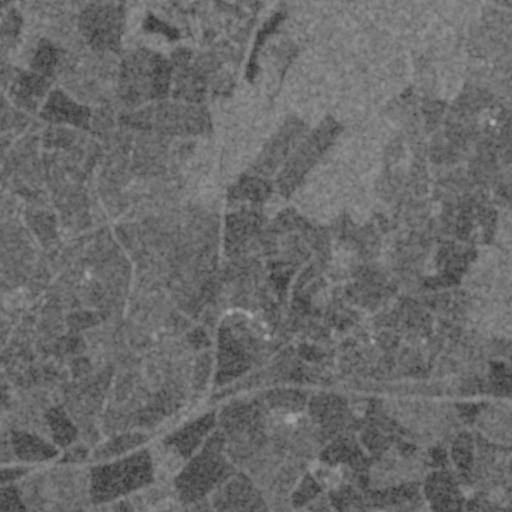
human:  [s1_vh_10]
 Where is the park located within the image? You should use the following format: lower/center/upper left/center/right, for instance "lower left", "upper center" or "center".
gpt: The park is located in the upper center of the image.
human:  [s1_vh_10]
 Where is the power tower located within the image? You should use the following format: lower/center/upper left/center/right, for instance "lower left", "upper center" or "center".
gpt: The power tower is located in the upper left of the image.
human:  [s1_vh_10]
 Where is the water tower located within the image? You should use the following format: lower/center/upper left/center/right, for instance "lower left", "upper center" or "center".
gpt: The water tower is located in the center of the image.
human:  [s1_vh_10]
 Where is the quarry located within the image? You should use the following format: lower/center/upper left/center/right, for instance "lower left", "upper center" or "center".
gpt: There is no quarry in the image.

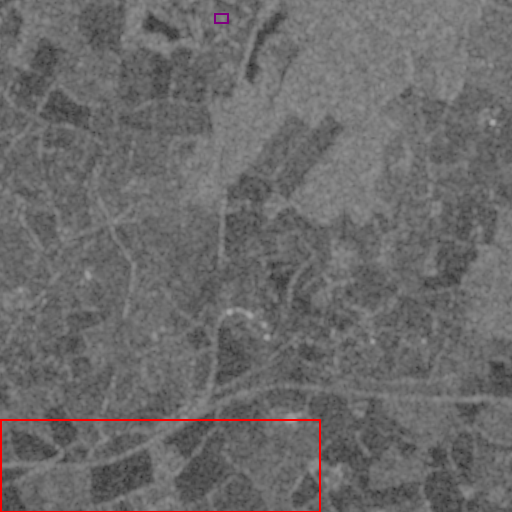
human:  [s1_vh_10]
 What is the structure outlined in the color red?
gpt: The structure outlined in red is a crop field.
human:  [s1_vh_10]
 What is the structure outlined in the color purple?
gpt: The structure outlined in purple is a park.
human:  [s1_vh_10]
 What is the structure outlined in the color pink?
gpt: There is no pink outline.